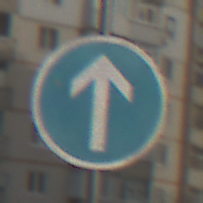
Verkehrszeichen: VorgeschriebeneFahrtrichtungGeradeaus
Umgebung: Outdoor, Urban
Tageszeit: MorningAfternoon
Wetter: PartlyCloudy
Licht: Natural
Jahreszeit: NotSpecified
Kontrast: HighContrast